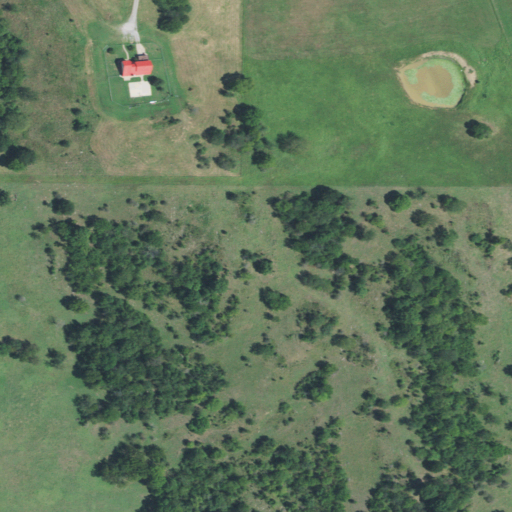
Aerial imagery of ridge(s) in Oklahoma named Timber Ridge containing pasture, deciduous forest, grassland, and open development